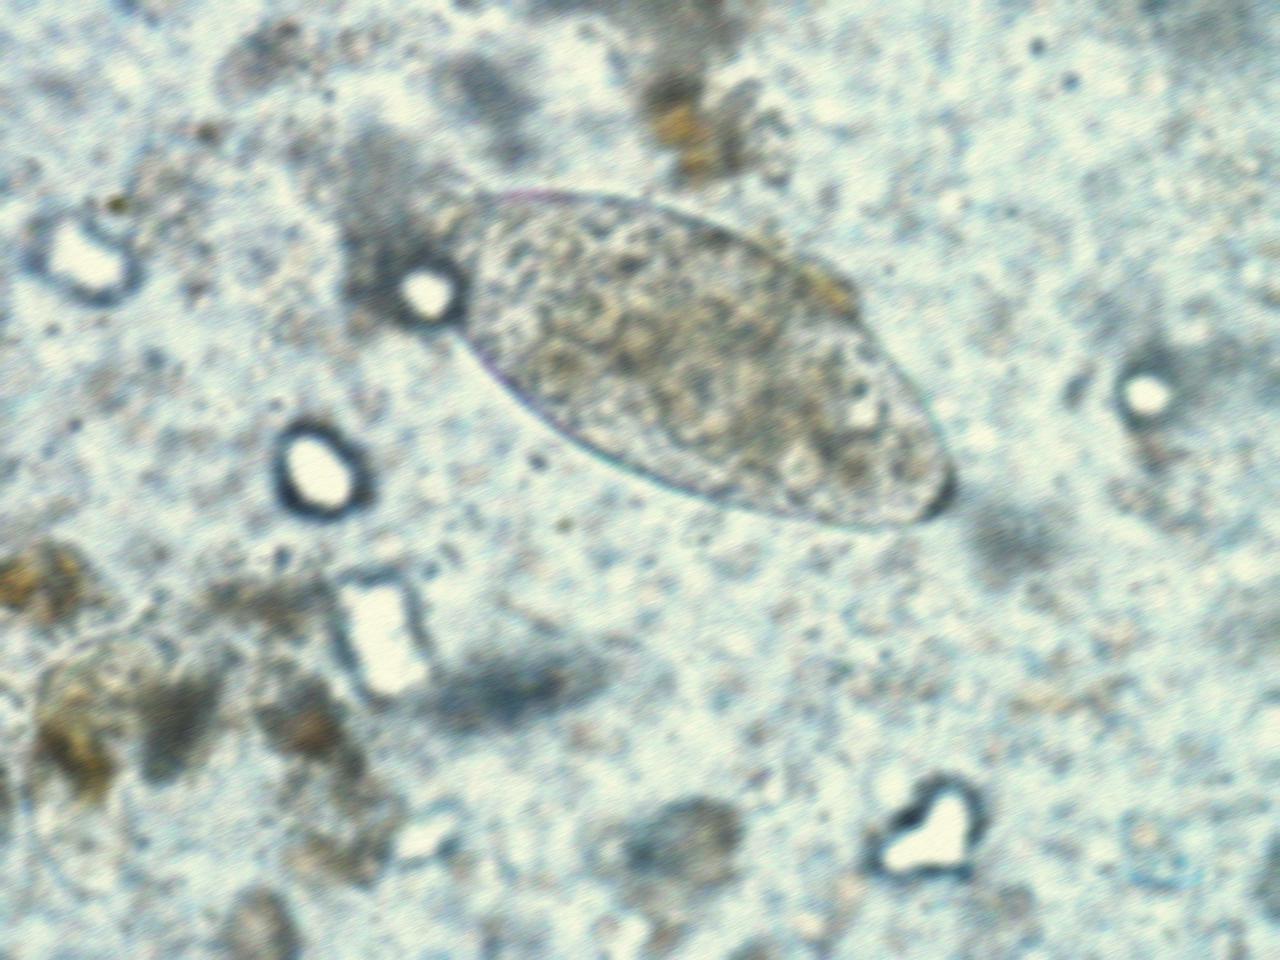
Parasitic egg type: Fasciolopsis buski